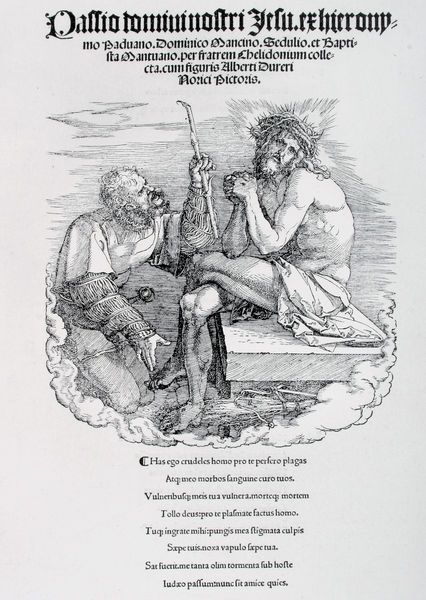
Titel: Titelblatt der Großen Passion - Der Schmerzensmann und der Landknecht
Künstler: Albrecht Dürer
Institution: (Seriendruck)
Schlagwörter: dunkel, felsen, gott, himmel, kopf, lendenschurz, mann, nackt, schatten, wasser, weiß, wolken, frauen, menschen, see, sitzen, frau, geste, grau, hell, licht, männer, nase, rücken, schwarz, tisch, zeichnung, blick, tuch, wolke, bart, arm, bärtig, falten, johannes, kragen, messer, rahmen, stein, vollbart, ärmel, hände, porträt, rauch, haare, mantel, sitzend, en face, frontal, krone, stock, beine, bein, füße, holzschnitt, schrift, bücher, papier, haltung, stab, fischer, grafik, schattierung, bank, rand, könig, thron, gefaltet, inschrift, mimik, palmwedel, platte, podest, knie, schenkel, geneigt, griff, abwenden, alter, lendentuch, lumpen, buch, motiv, religion, strahlen, druck, lithographie, schnitt, druckgrafik, schraffur, holzstich, stich, titel, seite, illustration, text, knien, waffe, beschriftung, titelblatt, wartend, gestik, beten, gebet, buchdruck, buchseite, palmzweig, heiligenschein, christus, jesus, jesus christus, kreuzigung, stigmata, wundmal, wundmale, dolch, knieend, dornen, knieen, religiös, erscheinung, bettler, heiliger, nact, atmosphäre, dürer, hirtenstab, jünger, emblem, kupferstich, christen, jesu, illusion, petrus, fraktur, christentum, dornenkrone, christi, dornenkranz, erlöser, drohen, latein, lateinisch, stick, übereinander, verspottung, frontispiz, halo, pilger, hieronymus, grabstein, strahlenkranz, passion, druckschrift, seriendruck, evangeliar, inkunabel, strophe, schmerzensmann, schristus, messias, capri, gottessohn, sohn gottes, geschlagen, beteb, lichtkranz, folterwerkzeuge, christkind, beinüberschlag, bittgestus, dominico, gebät, heiliger rock, illustration frontispiz, jesud, mancino, pilgerstab, untergeben, gesichtr, padua, christkönig, betterl, heilland, erretter, jesus von nazaret, jesuspassion